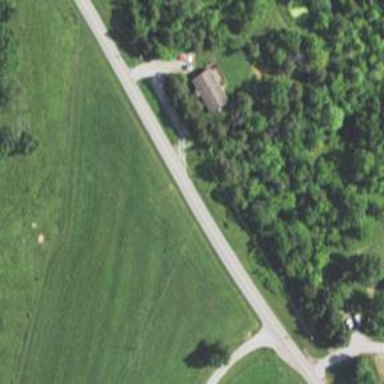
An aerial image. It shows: Secondary road.